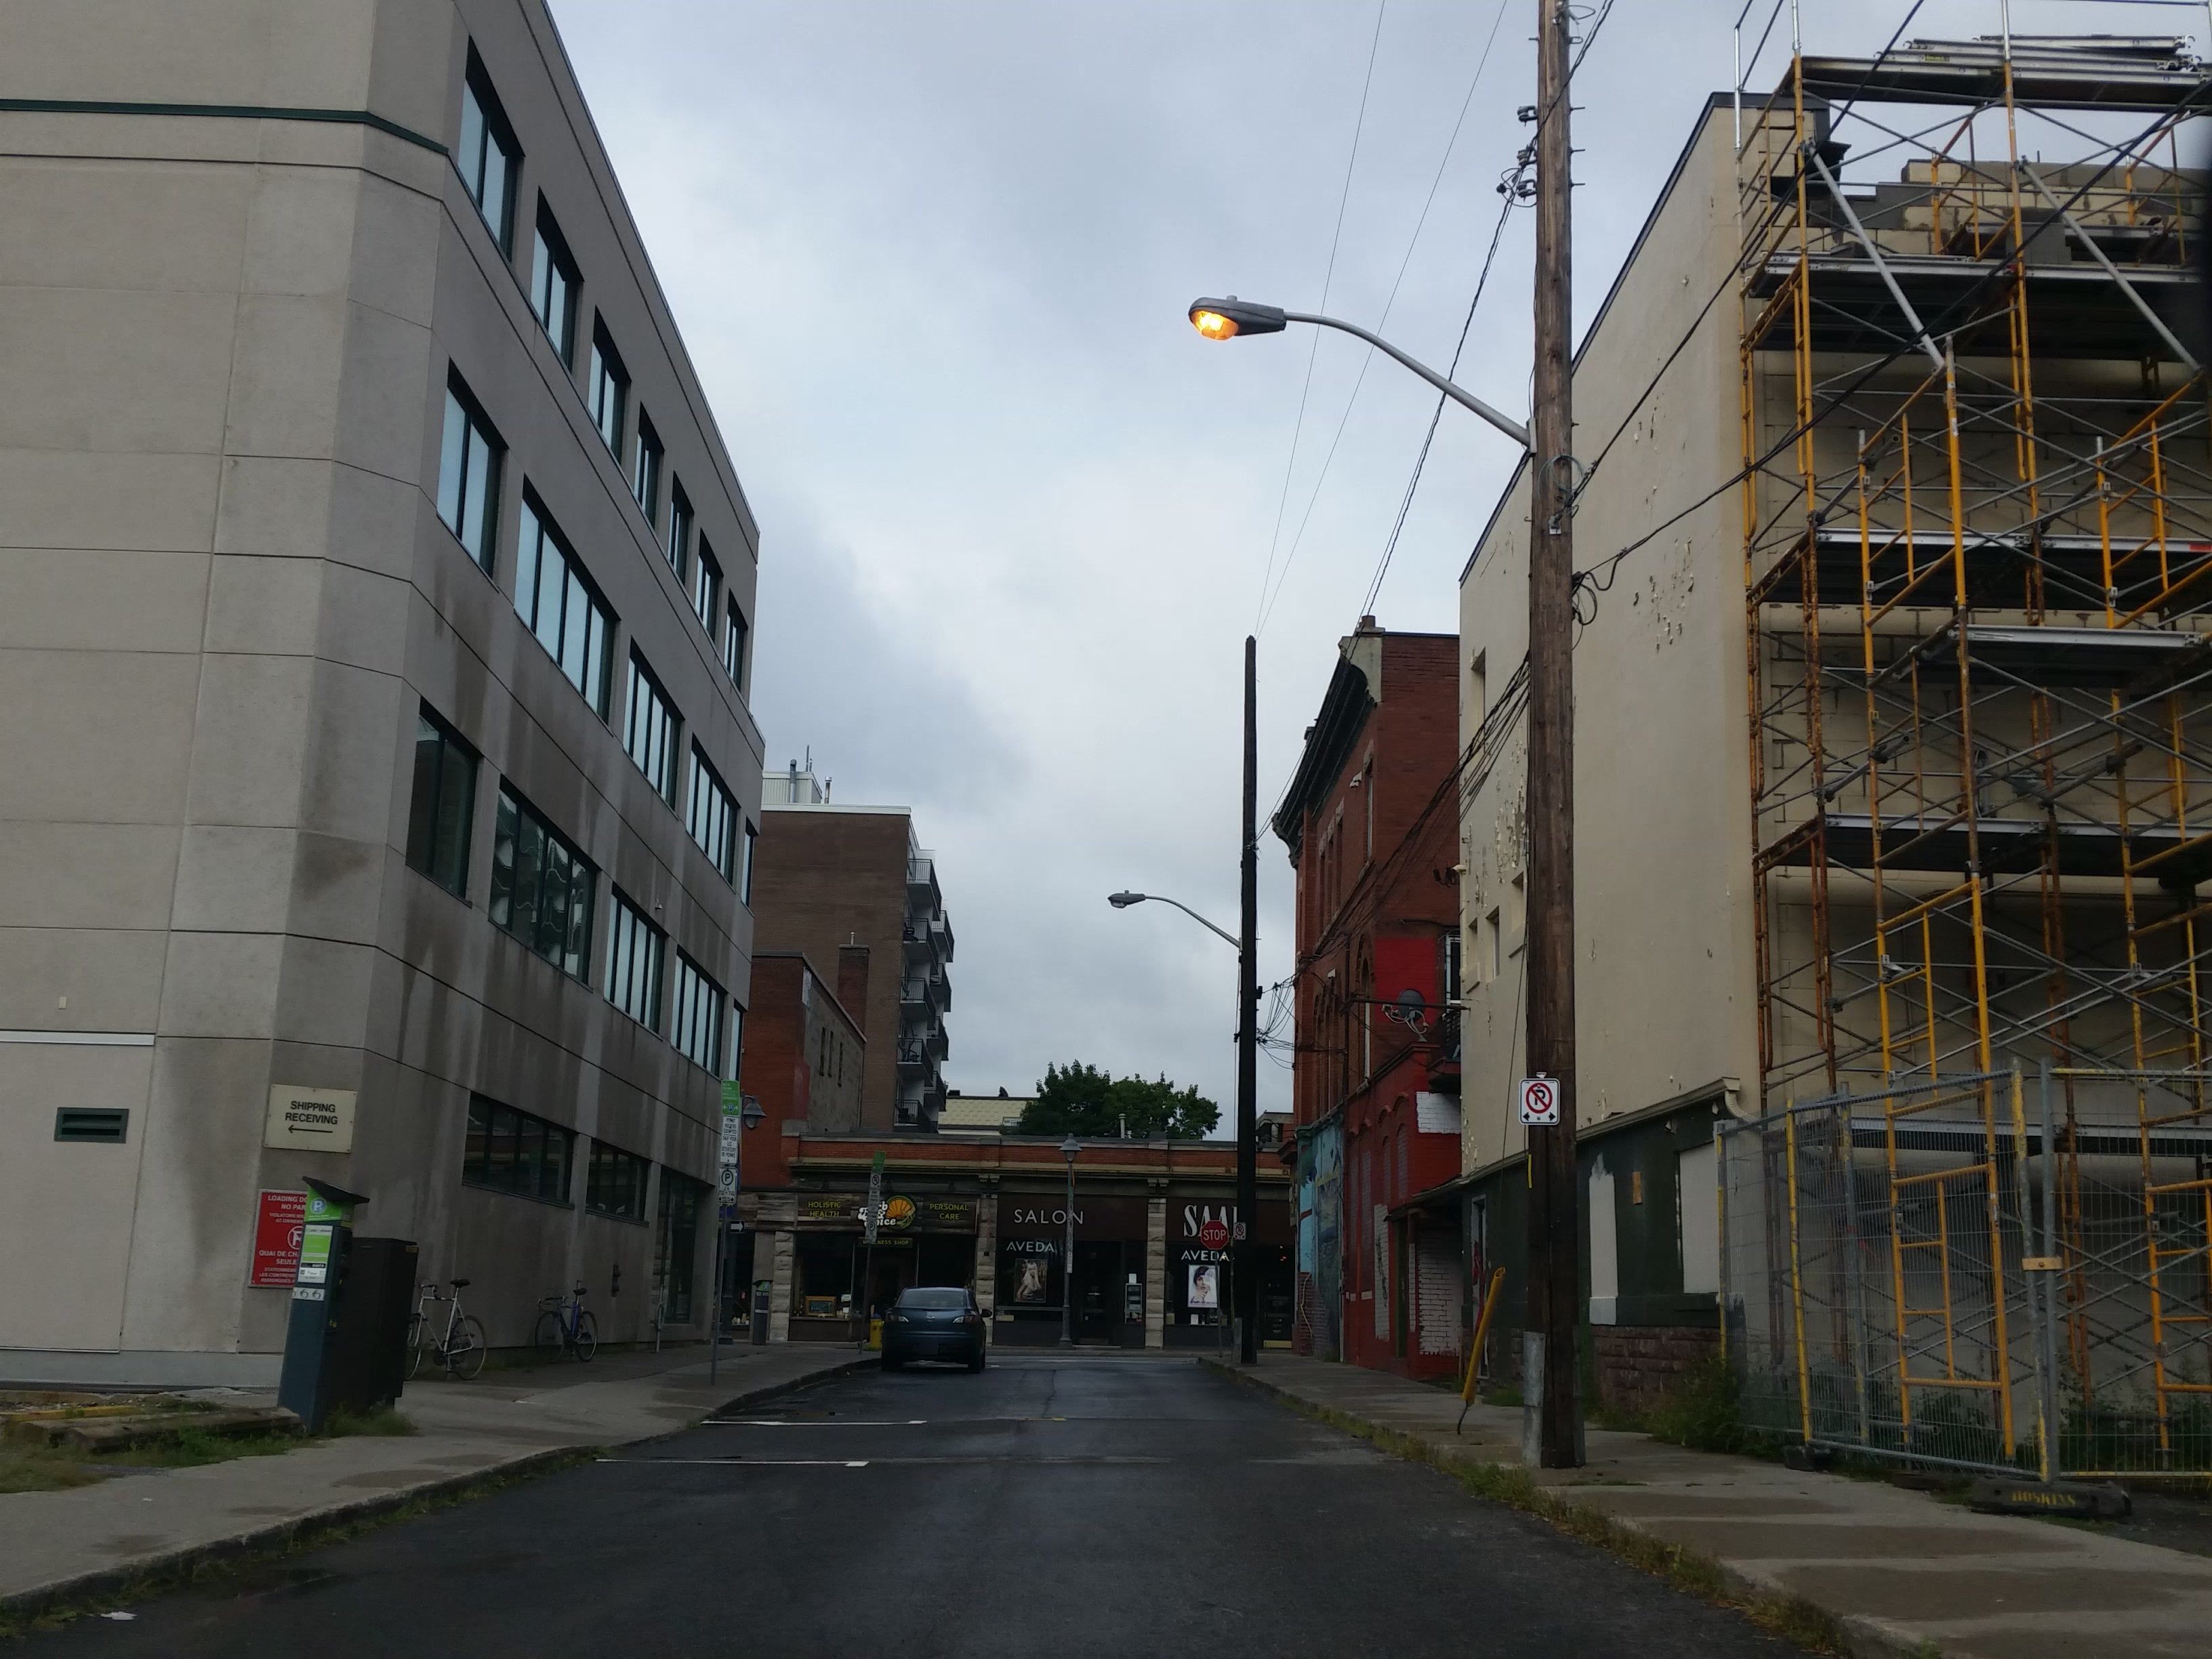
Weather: cloudy
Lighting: day
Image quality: good
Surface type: driving surface
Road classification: footway
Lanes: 1
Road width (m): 1.5
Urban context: urban centre
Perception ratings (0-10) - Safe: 1.75, Lively: 3.12, Beautiful: 0.49, Boring: 5.92, Depressing: 7.81, Wealthy: 2.39